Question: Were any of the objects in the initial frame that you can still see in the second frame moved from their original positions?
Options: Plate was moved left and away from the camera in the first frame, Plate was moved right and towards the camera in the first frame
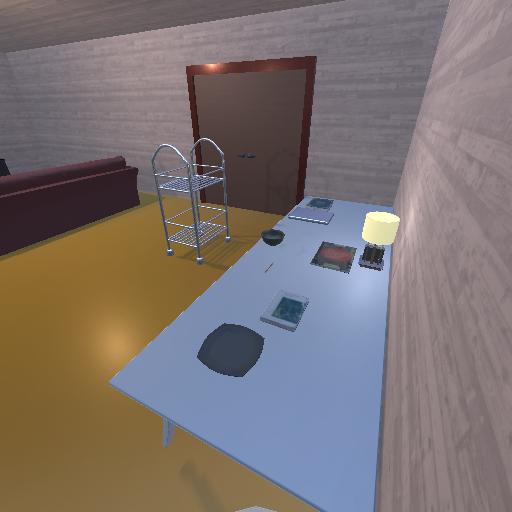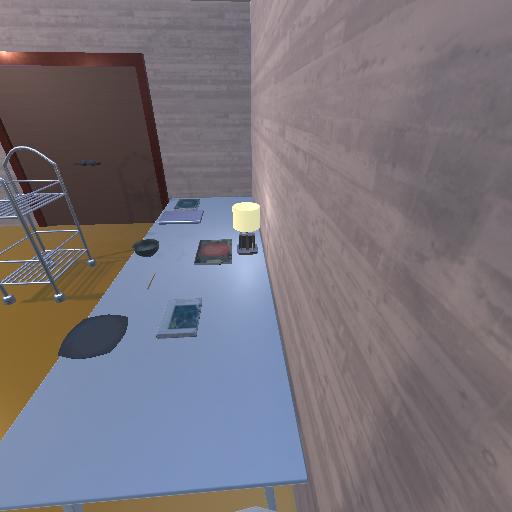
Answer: Plate was moved left and away from the camera in the first frame